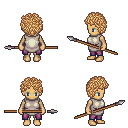
a pixel art fantasy rpg character, female body template, human, tanned skin, white tunic, magenta pants, light blonde curly afro hairstyle, spear, four views (front, back, left, right), 2x2 character sprite sheet, small pixel art, hard edges, no anti-aliasing